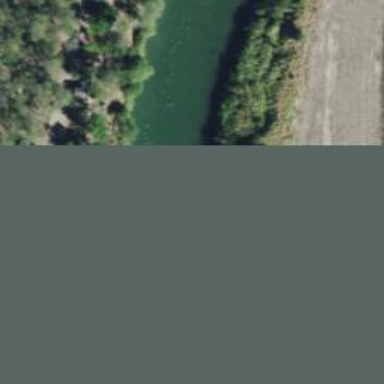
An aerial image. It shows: Beautiful view of river.